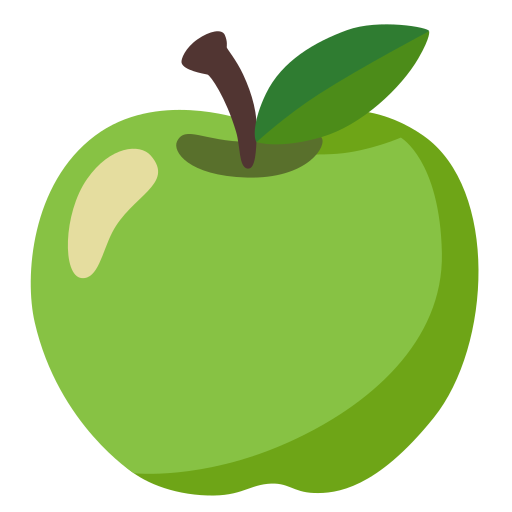
Emoji: 🍏